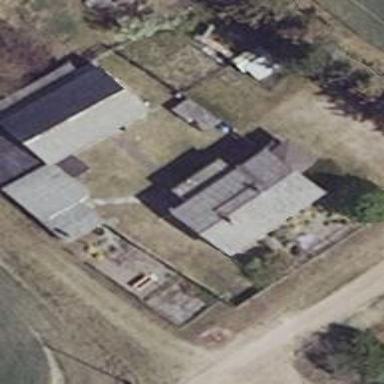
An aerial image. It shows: Simple house.